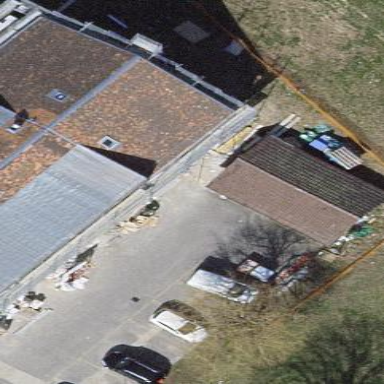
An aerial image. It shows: Shed building.